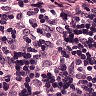
Metastatic tissue present: no